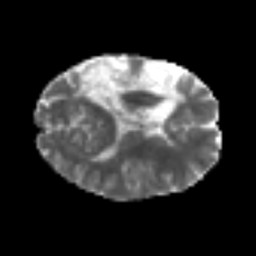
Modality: MD
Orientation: axial
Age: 39
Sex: female
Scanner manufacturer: siemens
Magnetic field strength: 3 T
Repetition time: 6.1 s
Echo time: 0.101 s